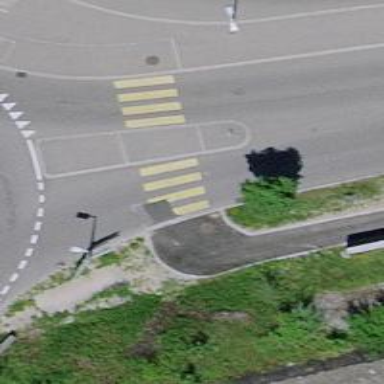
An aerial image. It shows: Uncontrolled crossing with pedestrian island.